Question: I have a strange issue with Visual Studio. Sometimes when I close a dataset from designer mode all of a sudden I get hundreds of errors popping up. There are all sorts of different errors related to the dataset just closed. To fix it I have to close VS down and reopen the dataset. I'm worried if I try to rebuild without closing then it will save the dataset with the errors.
Any ideas why this is happening?
See this image for a list of errors:

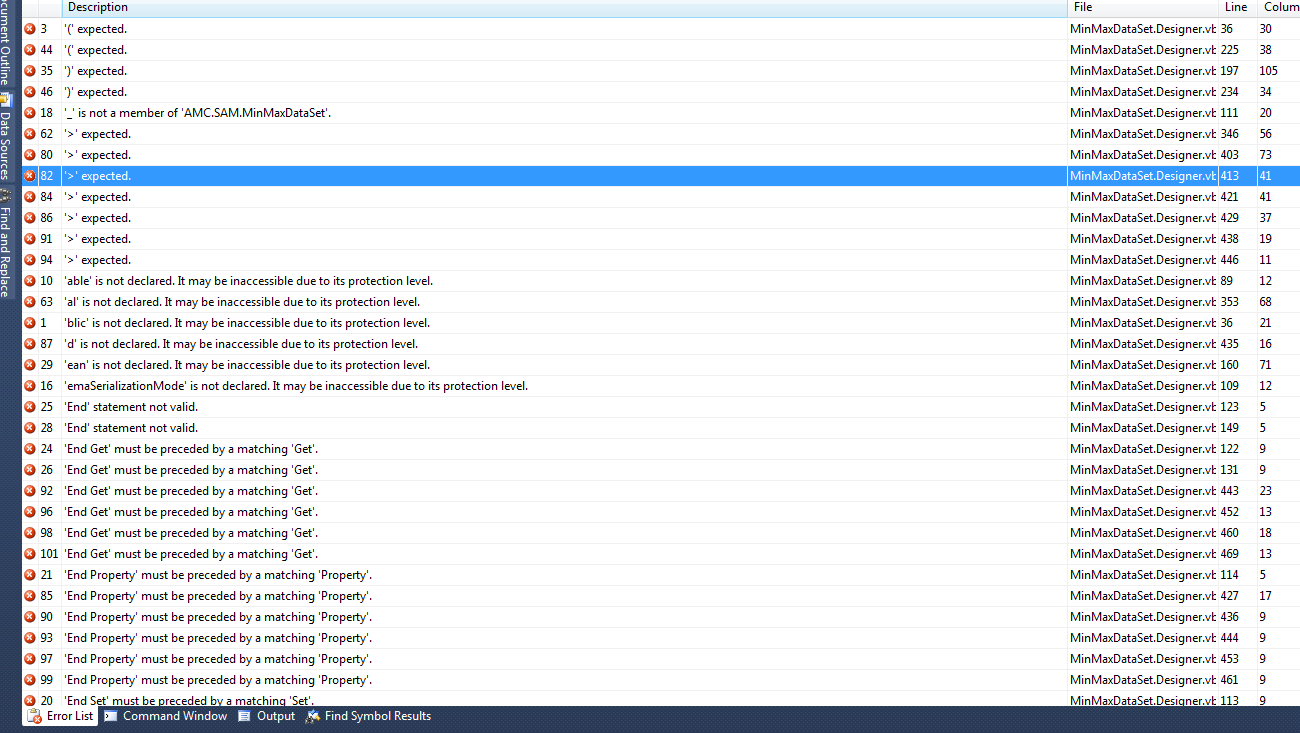
Answer: I have had a lot of issues (locking exe files, updating service references and so on) with VS 2010. But after VS 2010 SP1, I don't see those errors. Hope you have SP1